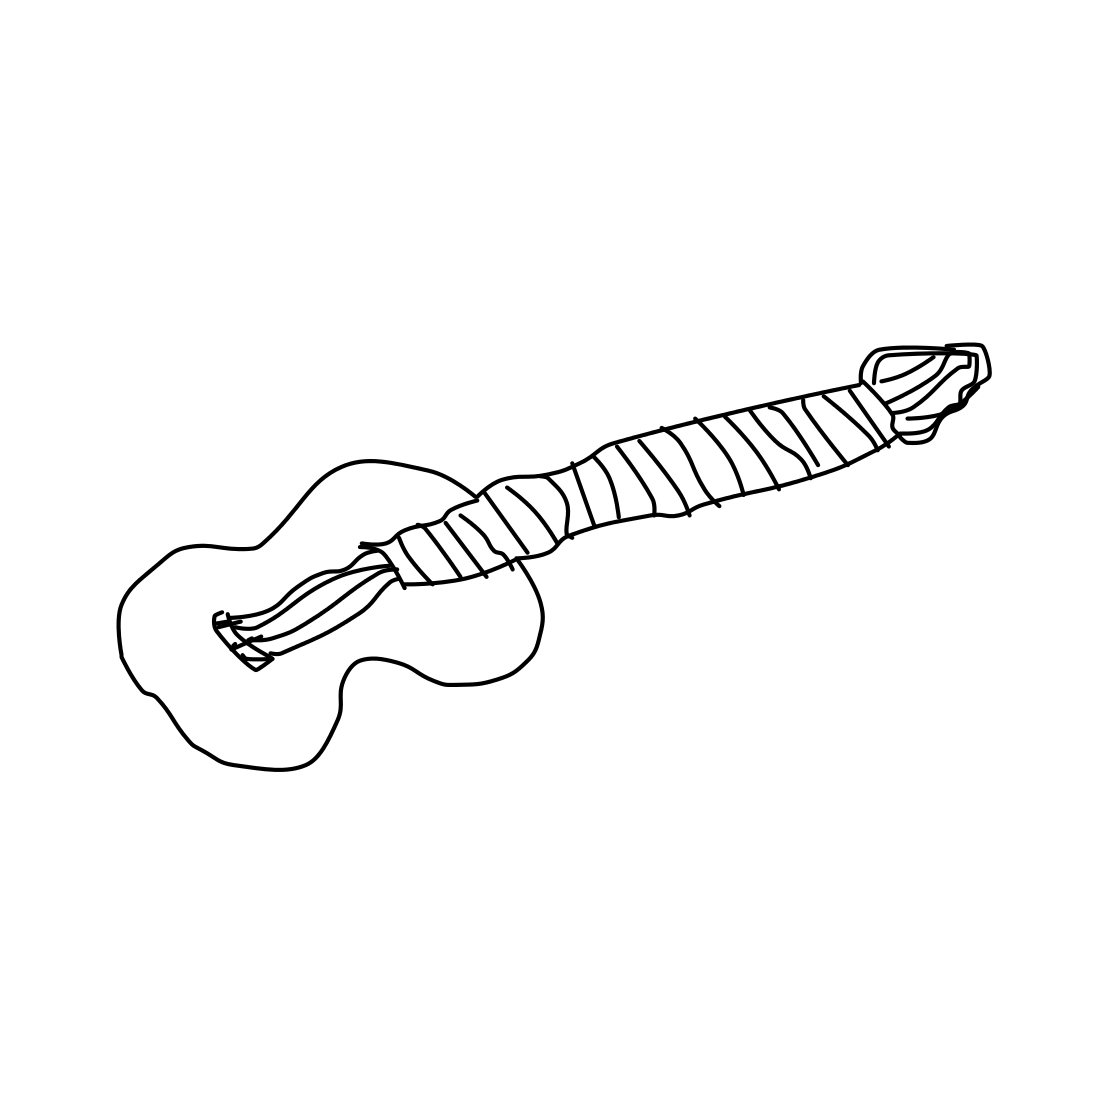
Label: guitar